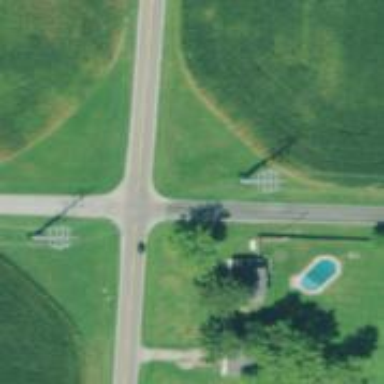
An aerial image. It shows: Power pole.